Field crop: maize
Growth stage: 2
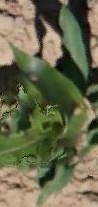
Species: maize